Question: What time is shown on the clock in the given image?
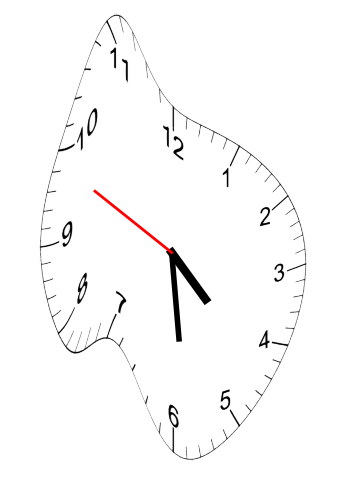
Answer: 04:28:49